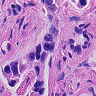
Metastatic tissue present: yes